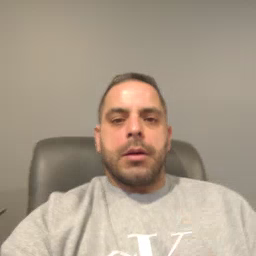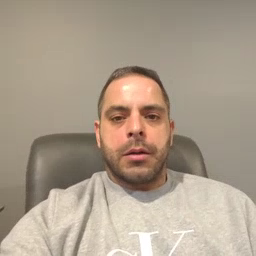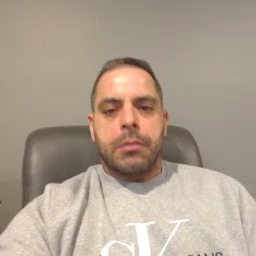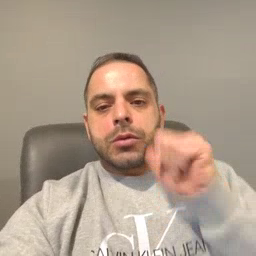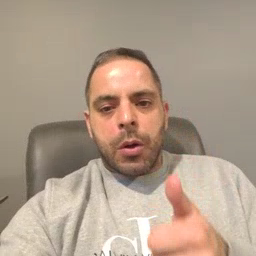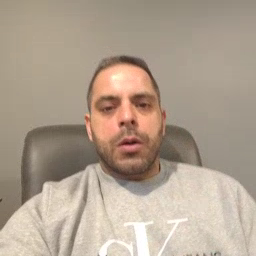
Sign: tomorrow